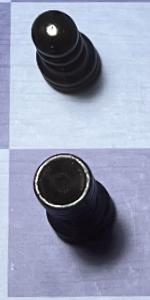
Label: Rook_Black